Question: So basically, the user will reserve a time on a specific day. for example March 21, 2016 10:00 AM to March 21, 2016 1 PM. If another reservation is to be made, the system should not accept a time between march 21, 2016 10 AM to 1 PM since it's already reserved to another user. please help im at loss and kinda new on programming. I'm stuck with this query
'''
public Boolean CheckExistingTime(string reason, string coursegrade, string section, DateTime start, DateTime end)
{
try
{
using (IHSEntities model = new IHSEntities())
{
var list = from sched in model.Schedules
where sched.Reason == reason && sched.CourseGrade == coursegrade && sched.Section == section
select new ScheduleList
{
scheduleid = sched.ScheduleID,
};
if (list.ToList().Count > 0)
{
return true;
}
else
{
return false;
}
}
}
catch (Exception ex)
{
throw ex;
}
}
'''
here is the design of the schedule table

'''
I am using Entity Framework, so here is the complete Schedule Class
using System;
using System.Collections.Generic;
using System.Linq;
using System.Text;
using System.Threading.Tasks;
using Data;
namespace Business
{
public class Schedule
{
public class ScheduleList
{
public int scheduleid { get; set; }
public string coursegrade { get; set; }
public string section { get; set; }
public string reason { get; set; }
public string date { get; set; }
public string level { get; set; }
public string adviser { get; set; }
public string starttime { get; set; }
public string endtime { get; set; }
public string inputtedby { get; set; }
}
public List<ScheduleList> GetAllSchedule(DateTime date)
{
try
{
using (IHSEntities model = new IHSEntities())
{
var list = from schedule in model.Schedules
where schedule.Date >= date
select new ScheduleList
{
scheduleid = schedule.ScheduleID,
coursegrade = schedule.CourseGrade,
section = schedule.Section,
reason = schedule.Reason,
level = schedule.Levels,
date = schedule.Date.ToString(),
inputtedby = schedule.InputedBy,
};
return list.ToList();
}
}
catch (Exception ex)
{
throw ex;
}
}
public List<ScheduleList> GetAllToday(DateTime date)
{
try
{
using (IHSEntities model = new IHSEntities())
{
var list = from schedule in model.Schedules
where schedule.Date == date orderby schedule.starttime
select new ScheduleList
{
scheduleid = schedule.ScheduleID,
coursegrade = schedule.CourseGrade,
section = schedule.Section,
reason = schedule.Reason,
level = schedule.Levels,
starttime = schedule.starttime.ToString(),
endtime = schedule.endtime.ToString(),
date = schedule.Date.ToString(),
inputtedby = schedule.InputedBy,
};
return list.ToList();
}
}
catch (Exception ex)
{
throw ex;
}
}
public Boolean CheckExistingTime(string reason, string coursegrade, string section, DateTime start, DateTime end)
{
try
{
using (IHSEntities model = new IHSEntities())
{
var list = from sched in model.Schedules
where sched.Reason == reason && sched.CourseGrade == coursegrade && sched.Section == section && sched.starttime <= start && sched.endtime >= end
select new ScheduleList
{
scheduleid = sched.ScheduleID,
};
if (list.ToList().Count > 0)
{
return true;
}
else
{
return false;
}
}
}
catch (Exception ex)
{
throw ex;
}
}
public ScheduleList GetSchedule(int id)
{
try
{
using (IHSEntities model = new IHSEntities())
{
var list = (from schedule in model.Schedules
where schedule.ScheduleID == id
select new ScheduleList
{
coursegrade = schedule.CourseGrade,
section = schedule.Section,
reason = schedule.Reason,
date = schedule.Date.ToString(),
level = schedule.Levels,
adviser = schedule.Senttoadviser,
inputtedby = schedule.InputedBy,
}).First();
return list;
}
}
catch (Exception ex)
{
throw ex;
}
}
public Boolean Delete(int id)
{
try
{
using (IHSEntities model = new IHSEntities())
{
foreach (Data.Schedule sched in model.Schedules.Where(x => x.ScheduleID == id))
model.Schedules.Remove(sched);
model.SaveChanges();
return true;
}
}
catch (Exception ex)
{
throw ex;
}
}
public Boolean Update(int id, DateTime newdate)
{
try
{
using (IHSEntities model = new IHSEntities())
{
var list = (from sched in model.Schedules
where sched.ScheduleID == id
select sched).First();
list.Date = newdate;
model.SaveChanges();
}
return true;
}
catch (Exception ex)
{
throw ex;
}
}
}
}
'''
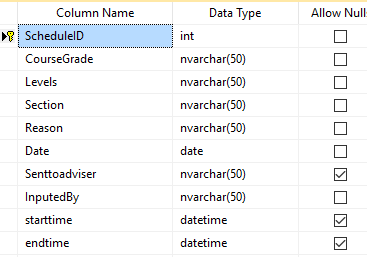
Answer: This should do the trick:
'''
using (var model = new IHSEntities())
{
bool result =
model.Schedules.Where(s => s.Section == section && s.CourseGrade == coursegrade
&& s.Reason == reason)
.Any(s => (s.starttime >= start && s.starttime <= end) ||
(s.endtime <= end && s.endtime >= start));
return result;
}
'''
If there is any record where the starttime lies between start & stop where the endtime lies between start & stop this will return true.
This will only work if you didn't save your endtime and starttime with the date part truncated of course, otherwise you'll need to do an extra check on the date. (But please don't remove the date part from them, then your date field shouldn't even be necessary)